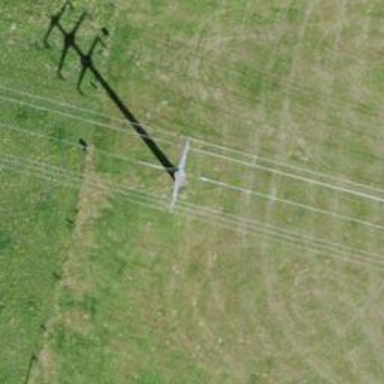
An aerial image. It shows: Power line in the image.